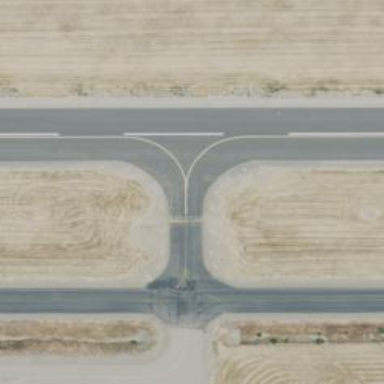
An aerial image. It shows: Image of taxiway at airport.